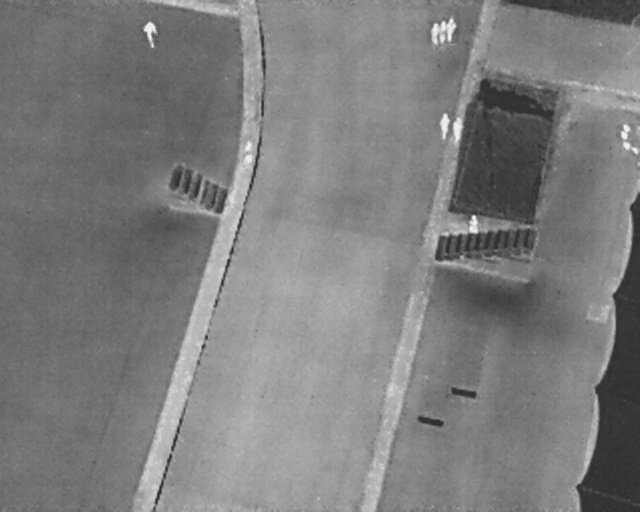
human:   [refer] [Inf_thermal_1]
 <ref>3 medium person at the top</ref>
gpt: <box>[[37, 28, 40, 30, 2], [65, 5, 69, 7, 2], [67, 5, 71, 7, 2]]</box>

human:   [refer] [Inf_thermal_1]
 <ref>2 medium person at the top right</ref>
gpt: <box>[[68, 4, 72, 6, 2], [69, 24, 73, 26, 2]]</box>

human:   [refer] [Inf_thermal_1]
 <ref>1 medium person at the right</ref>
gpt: <box>[[72, 42, 75, 44, 2]]</box>

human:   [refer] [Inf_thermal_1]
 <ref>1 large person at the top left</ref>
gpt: <box>[[21, 4, 25, 8, 170]]</box>

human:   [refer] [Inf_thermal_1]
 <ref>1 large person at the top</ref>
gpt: <box>[[66, 23, 71, 25, 2]]</box>